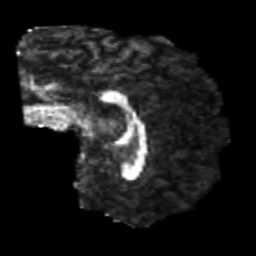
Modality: FA
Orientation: sagittal
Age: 23
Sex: male
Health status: healthy
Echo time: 0.074 s